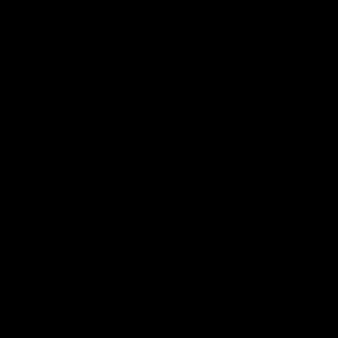
Label: other